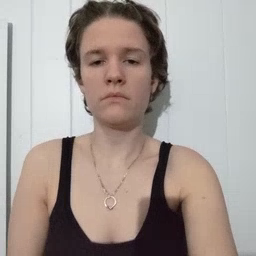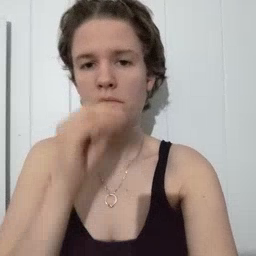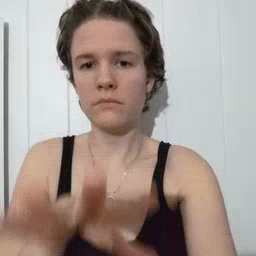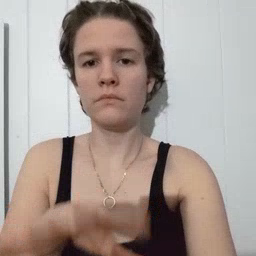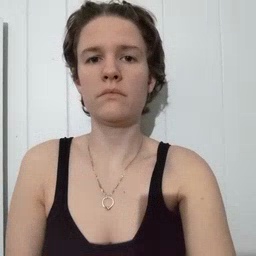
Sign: blow